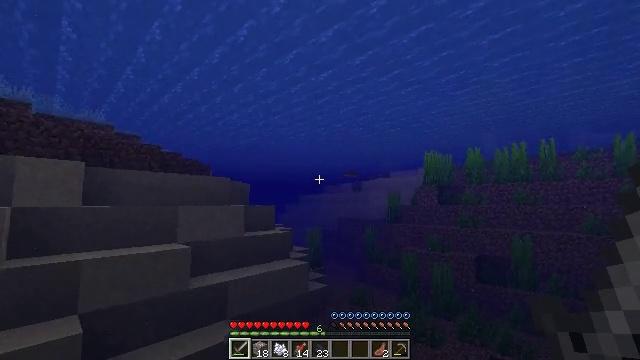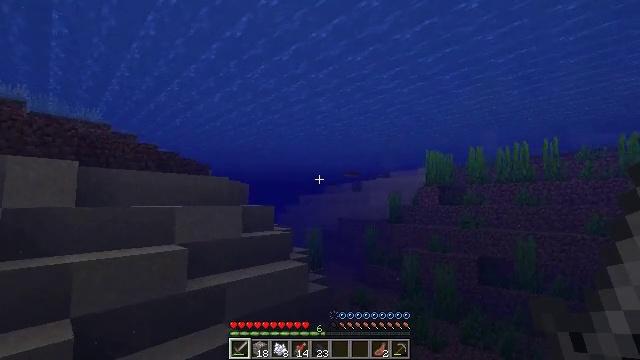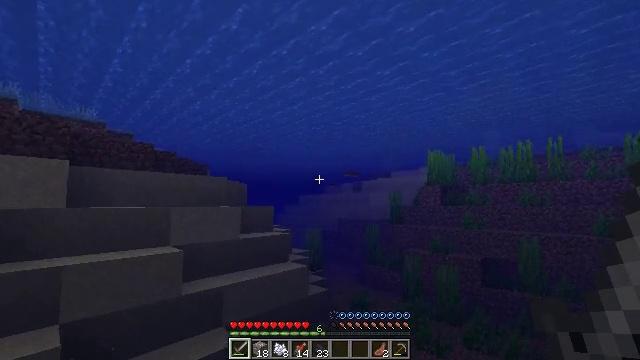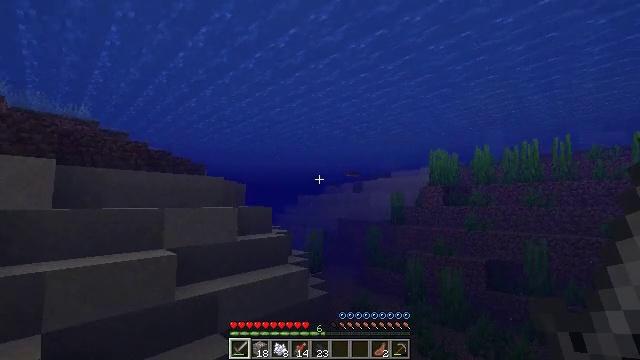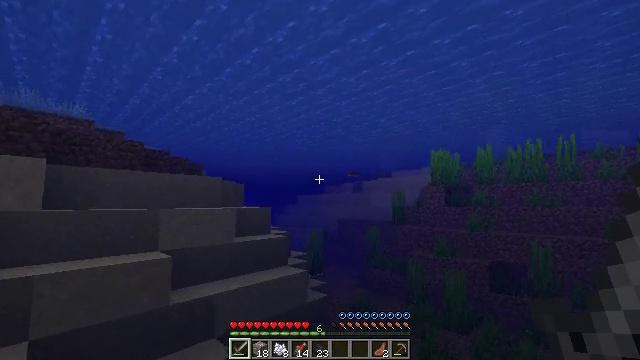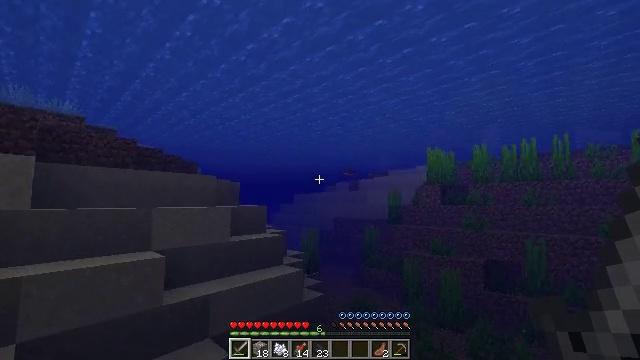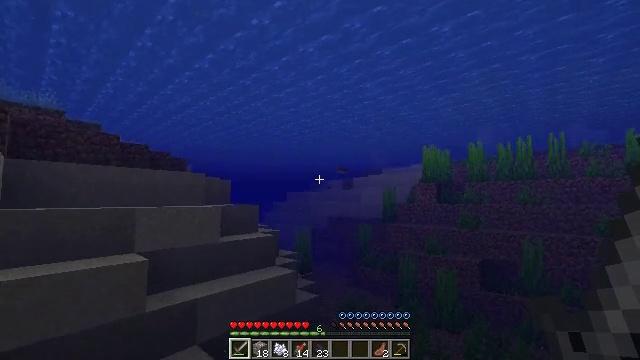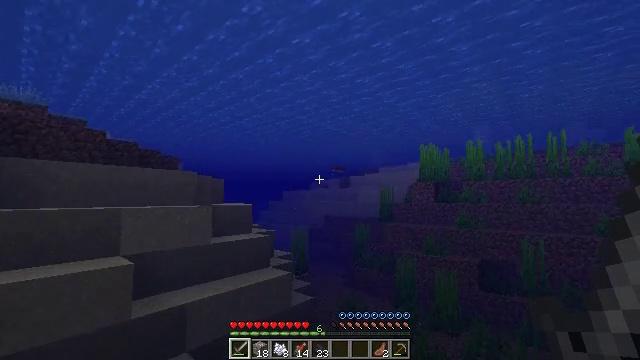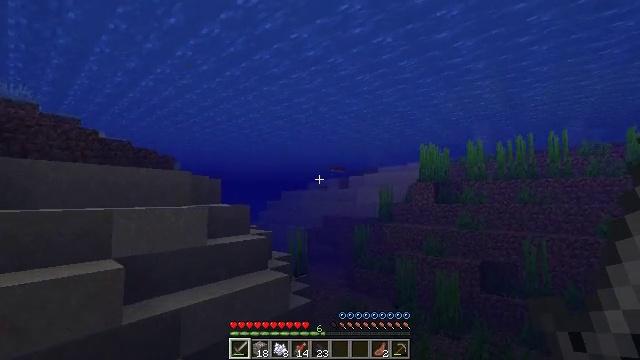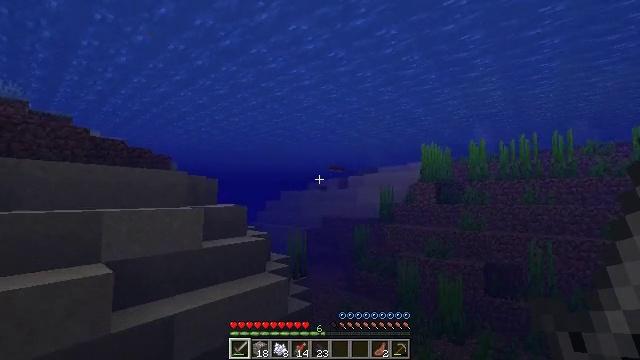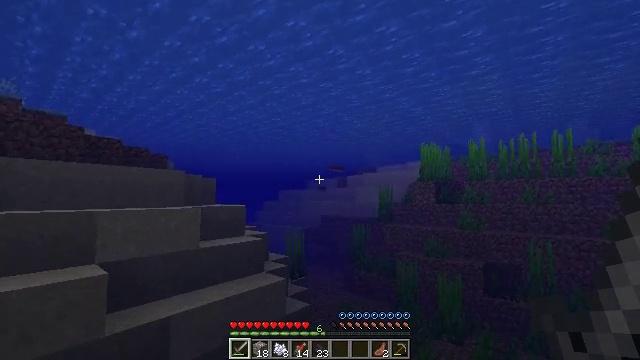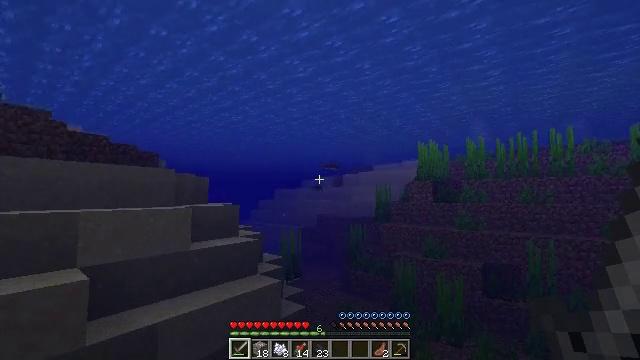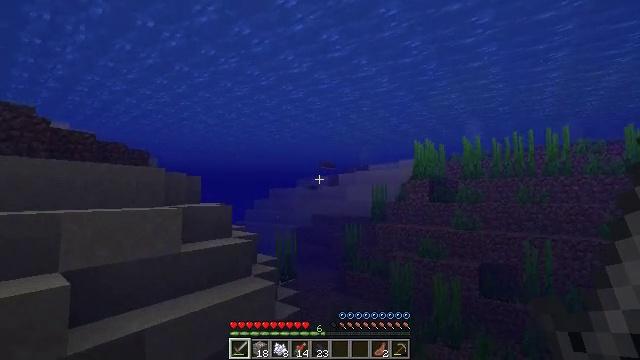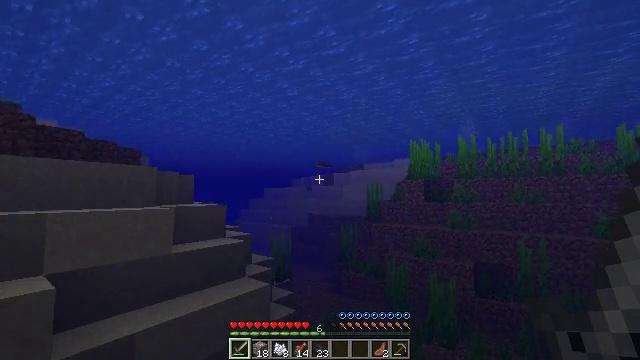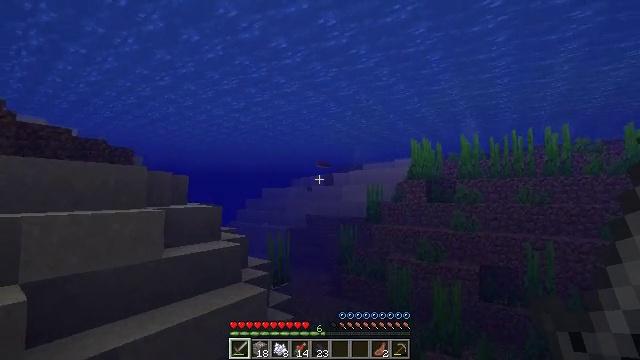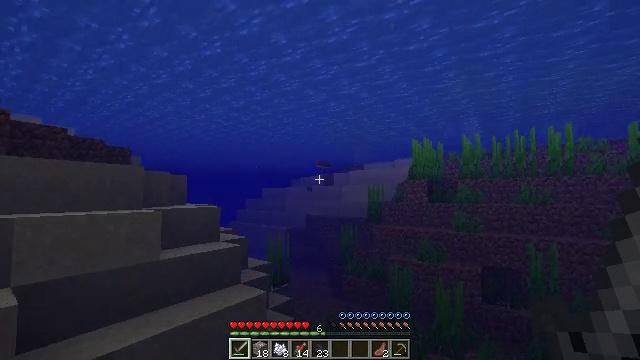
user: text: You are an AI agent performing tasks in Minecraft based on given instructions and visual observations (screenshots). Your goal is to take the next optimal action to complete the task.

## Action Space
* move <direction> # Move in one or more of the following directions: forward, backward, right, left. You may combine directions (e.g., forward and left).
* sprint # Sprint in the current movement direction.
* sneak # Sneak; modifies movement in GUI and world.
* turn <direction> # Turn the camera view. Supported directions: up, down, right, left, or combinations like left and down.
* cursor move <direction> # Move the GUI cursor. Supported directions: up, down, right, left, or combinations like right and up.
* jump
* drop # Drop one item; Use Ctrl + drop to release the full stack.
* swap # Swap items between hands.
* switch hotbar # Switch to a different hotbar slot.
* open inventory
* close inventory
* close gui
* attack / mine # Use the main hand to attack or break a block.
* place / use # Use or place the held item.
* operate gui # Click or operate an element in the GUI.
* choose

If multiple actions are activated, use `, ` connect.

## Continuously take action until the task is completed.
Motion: motion action
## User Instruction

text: Hunt fish.
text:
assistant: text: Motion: move forward
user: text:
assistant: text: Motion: move forward
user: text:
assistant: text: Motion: move forward
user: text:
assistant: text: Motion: move forward
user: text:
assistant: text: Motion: move forward
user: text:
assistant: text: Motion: move forward, turn right
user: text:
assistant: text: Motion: move forward
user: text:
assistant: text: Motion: move forward
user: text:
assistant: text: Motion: move forward
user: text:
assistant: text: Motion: move forward
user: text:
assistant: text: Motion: move forward
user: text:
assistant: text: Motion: move forward, turn right
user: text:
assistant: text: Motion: move forward, turn right
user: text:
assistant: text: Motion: move forward
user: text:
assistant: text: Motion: move forward
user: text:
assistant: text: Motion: move forward
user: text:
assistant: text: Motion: move forward
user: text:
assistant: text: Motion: move forward
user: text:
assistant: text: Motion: move forward
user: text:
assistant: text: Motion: move forward
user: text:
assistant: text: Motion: move forward
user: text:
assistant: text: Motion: move forward
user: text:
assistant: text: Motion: move forward
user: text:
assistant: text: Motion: move forward
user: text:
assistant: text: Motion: move forward
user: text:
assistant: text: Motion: move forward
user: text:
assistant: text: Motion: move forward
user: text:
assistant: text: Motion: move forward
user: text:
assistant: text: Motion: move forward
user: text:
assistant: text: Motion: move forward